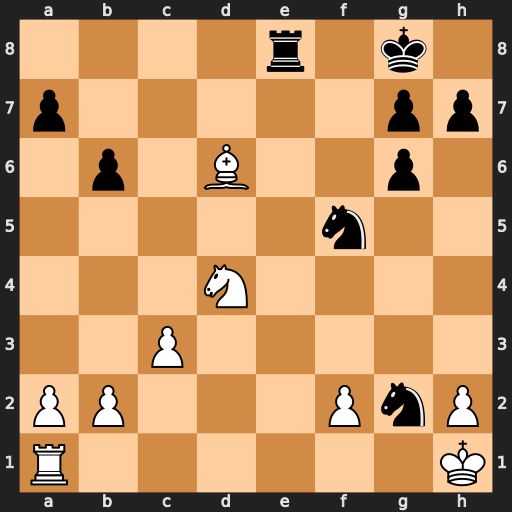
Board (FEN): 4r1k1/p5pp/1p1B2p1/5n2/3N4/2P5/PP3PnP/R6K
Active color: w
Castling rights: -
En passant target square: -
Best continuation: Nxf5 gxf5 Kxg2